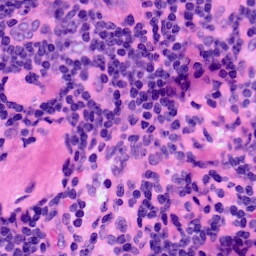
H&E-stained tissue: LymphNode